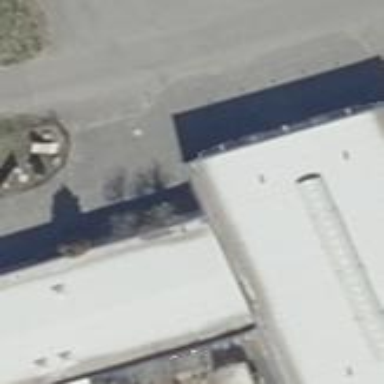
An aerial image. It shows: Industrial building.